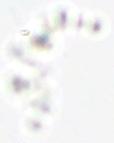
Label: Phaeocystis